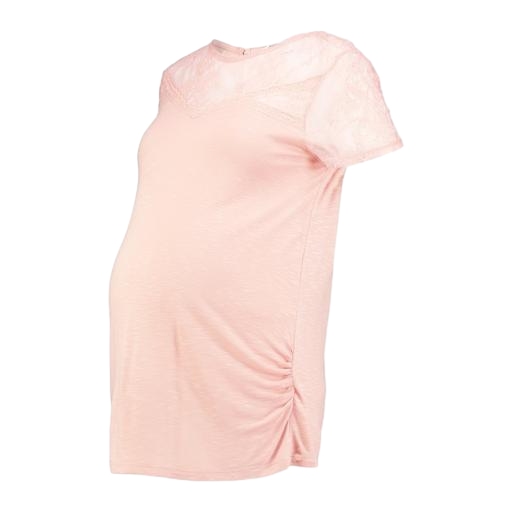
pink elle embroidered maternity/nursing top, pink lace-accented top, pink lace-detail shirt, white background